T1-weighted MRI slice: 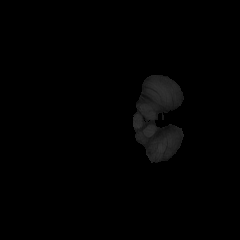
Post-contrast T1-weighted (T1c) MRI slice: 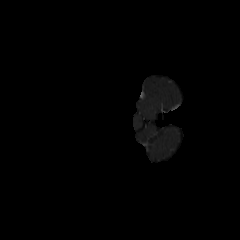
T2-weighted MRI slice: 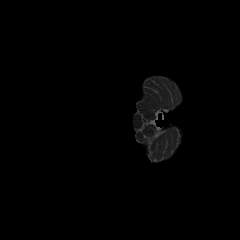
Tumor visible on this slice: no